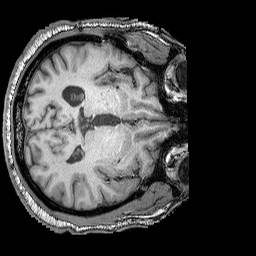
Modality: T1w
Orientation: axial
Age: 42
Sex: male
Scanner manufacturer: siemens
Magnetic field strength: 3 T
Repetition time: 2.25 s
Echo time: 0.00411 s